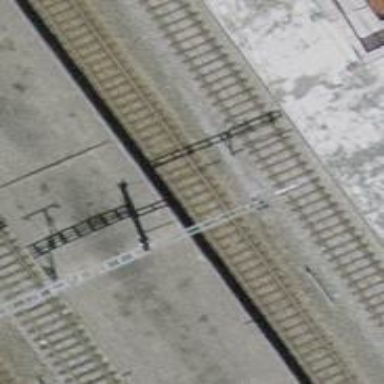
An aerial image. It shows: Stop position for public transport on the railway.